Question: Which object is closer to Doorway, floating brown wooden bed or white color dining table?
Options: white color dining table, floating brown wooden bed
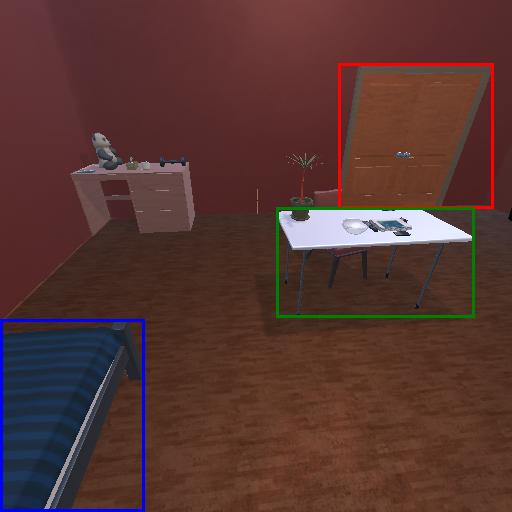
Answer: white color dining table